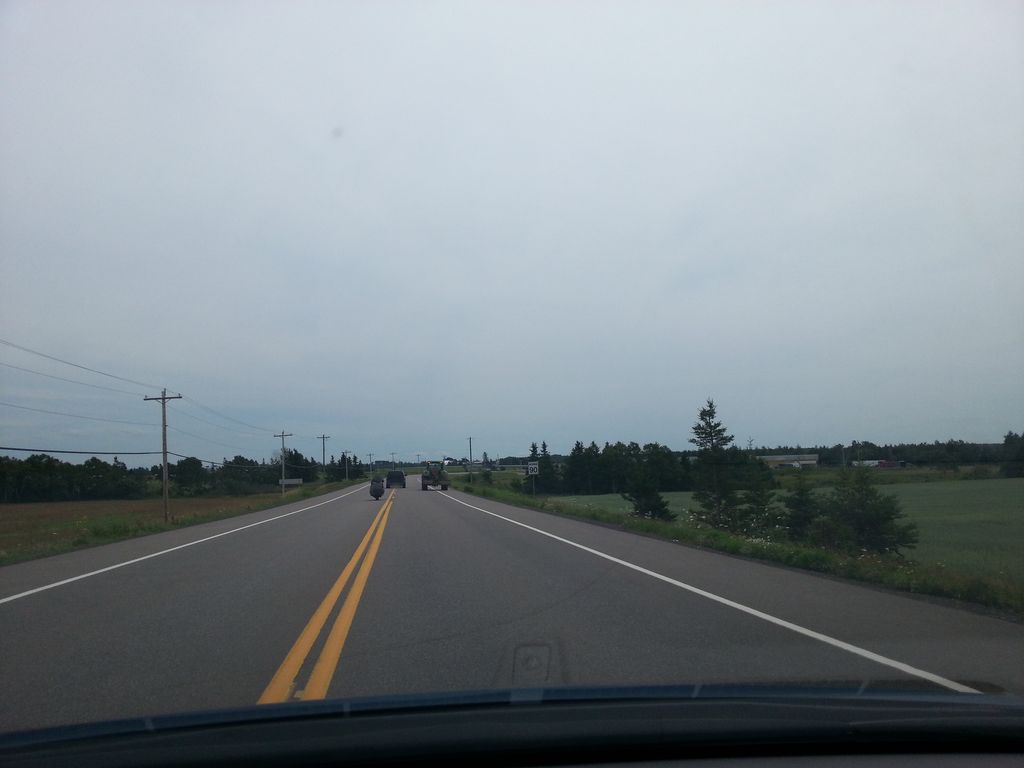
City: charlottetown